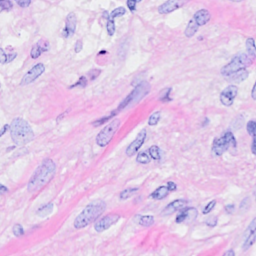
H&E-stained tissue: Breast